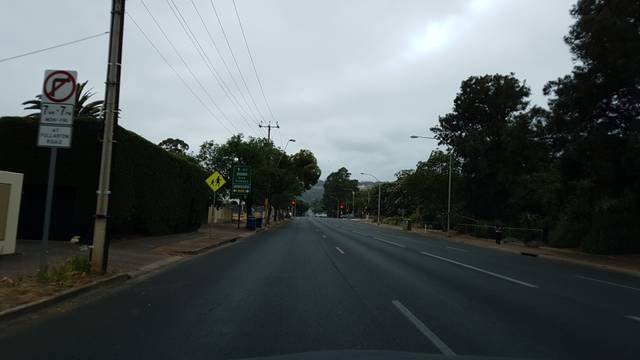
Region: Australia
Coordinates: -34.965, 138.625